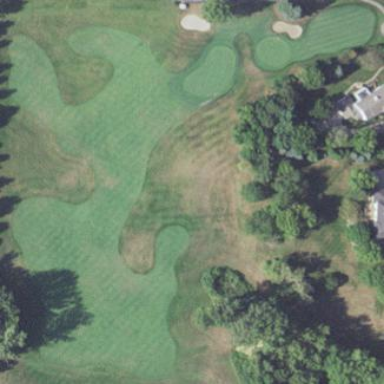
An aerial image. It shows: Grassy area designated as driving range for golf.